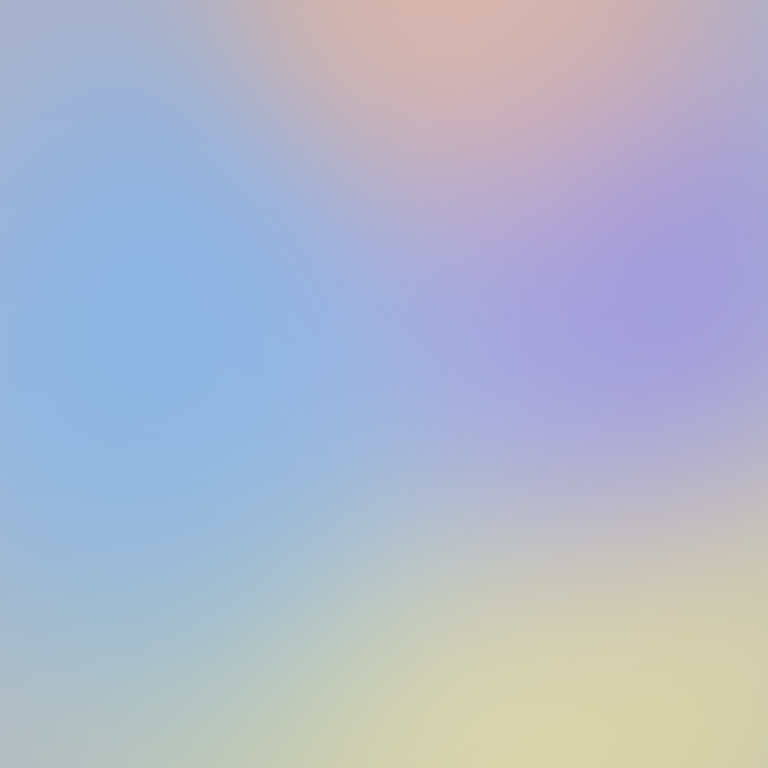
Abstract light effect, smooth gradient from soft blue to gentle yellow, serene atmosphere, diffuse glow, no room, no furniture, no objects.